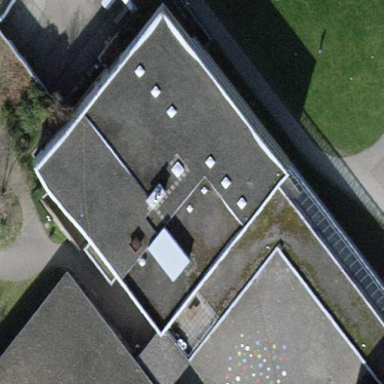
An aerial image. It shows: School building.